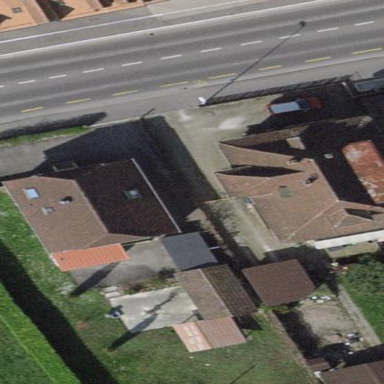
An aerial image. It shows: Detached building with hipped roof.